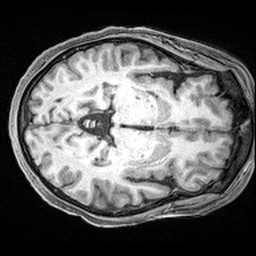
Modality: T1w
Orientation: axial
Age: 65
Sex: female
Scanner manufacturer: siemens
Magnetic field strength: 3 T
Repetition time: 2.4 s
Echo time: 0.0022 s